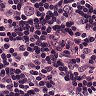
Metastatic tissue present: yes